Aerial crown-view tile of a tropical tree (Barro Colorado Island, Panama), acquired 20250715:
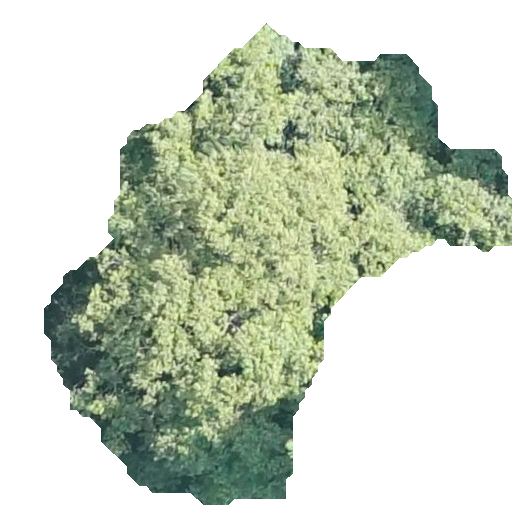
Species: Guazuma ulmifolia
GBIF accepted scientific name: Guazuma ulmifolia
Crown area: 181.824 m²